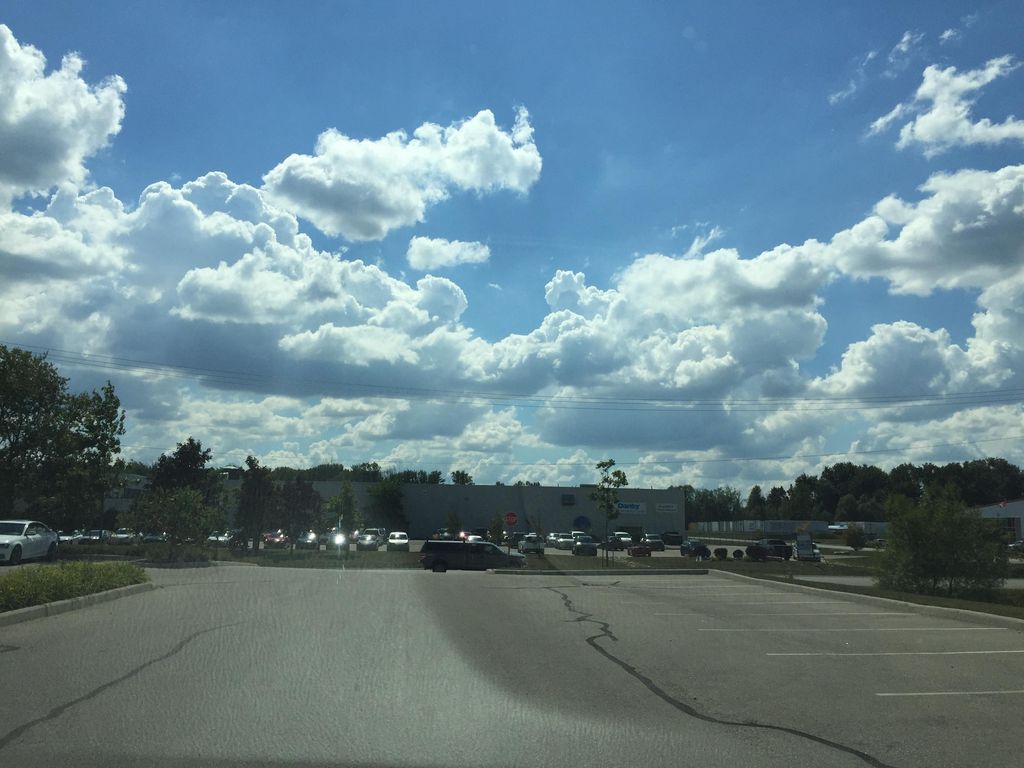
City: kitchener-waterloo